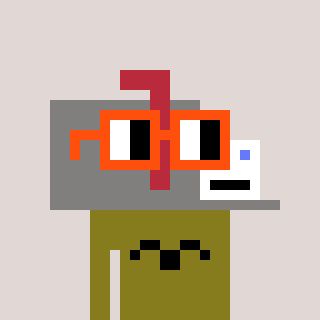
a pixel art character with square orange glasses, a mailbox-shaped head and a gunk-colored body on a warm background